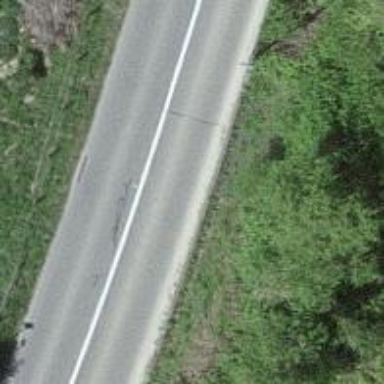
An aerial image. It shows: Asphalt road classified as primary highway.